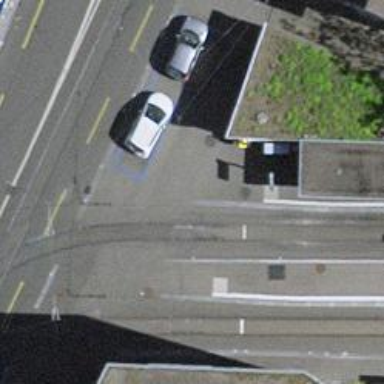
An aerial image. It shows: Tram level crossing on the railway.